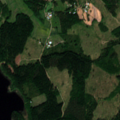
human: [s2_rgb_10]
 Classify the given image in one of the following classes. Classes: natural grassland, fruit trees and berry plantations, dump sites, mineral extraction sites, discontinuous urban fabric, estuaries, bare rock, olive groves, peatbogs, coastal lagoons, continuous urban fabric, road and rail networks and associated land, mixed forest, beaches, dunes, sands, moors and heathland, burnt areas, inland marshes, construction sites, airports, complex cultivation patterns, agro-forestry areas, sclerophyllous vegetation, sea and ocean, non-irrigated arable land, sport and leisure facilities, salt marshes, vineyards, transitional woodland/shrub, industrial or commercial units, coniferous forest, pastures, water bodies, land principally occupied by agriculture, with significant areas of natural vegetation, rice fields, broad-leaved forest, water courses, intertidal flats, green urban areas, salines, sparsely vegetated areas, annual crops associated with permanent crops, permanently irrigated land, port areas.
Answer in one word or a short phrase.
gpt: non-irrigated arable land, land principally occupied by agriculture, with significant areas of natural vegetation, coniferous forest, transitional woodland/shrub, water bodies